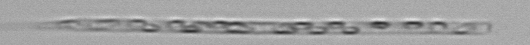
Label: Rhizosolenia